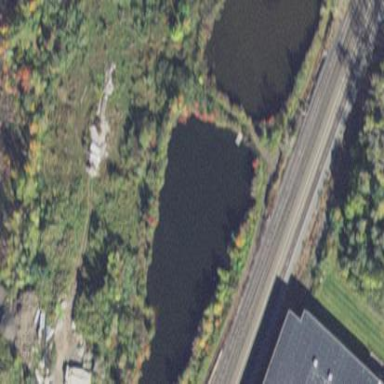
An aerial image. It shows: Peaceful pond surrounded by nature.